Question: I'm making a class which is extending 'LinearLayout'. In that I'm trying to make layout programmatically. Here is what I have done so far:
'''
RelativeLayout.LayoutParams parentParam = new RelativeLayout.LayoutParams(
RelativeLayout.LayoutParams.MATCH_PARENT,
RelativeLayout.LayoutParams.MATCH_PARENT);
this.setLayoutParams(parentParam);
this.setOrientation(LinearLayout.VERTICAL);
WebView webView = new WebView(context);
LinearLayout.LayoutParams webViewParam = new LinearLayout.LayoutParams(
LinearLayout.LayoutParams.MATCH_PARENT,
LinearLayout.LayoutParams.MATCH_PARENT);
webView.setLayoutParams(webViewParam);
this.addView(webView);
pb = new ProgressBar(context);
LinearLayout.LayoutParams pbParam = new LinearLayout.LayoutParams(
LinearLayout.LayoutParams.WRAP_CONTENT,
LinearLayout.LayoutParams.WRAP_CONTENT);
pbParam.gravity = Gravity.CENTER_HORIZONTAL | Gravity.CENTER_VERTICAL;
pb.setLayoutParams(pbParam);
webView.addView(pb);
'''
My all things are working fine, 'WebView' and 'ProgressBar' are visible and doing there respective task, but I'm trying to put 'ProgressBar' in the 'CENTER' of the screen.
What am I missing here. Any kind of input will be appreciated.
The output right now looks like this:

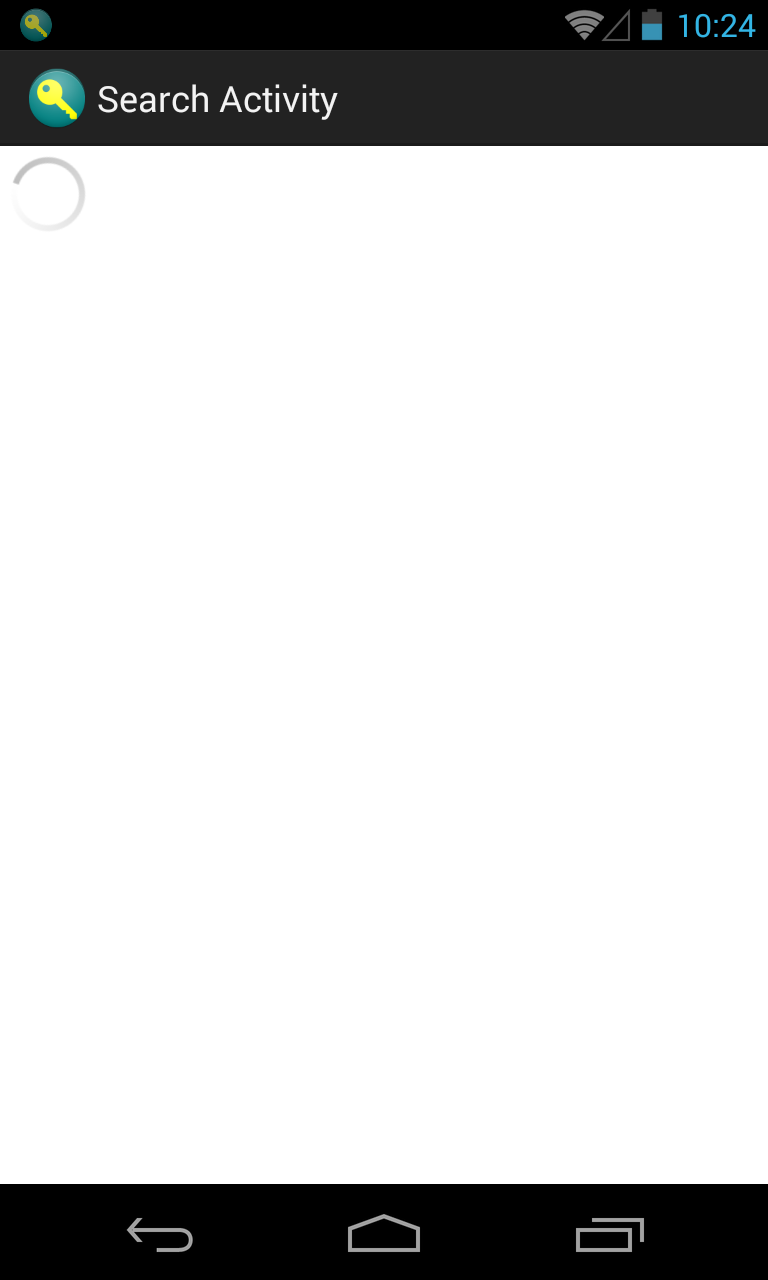
Answer: Here is what I did to bring 'ProgressBar' in the center. I have used 'ScrollView' for my purpose. Here is the code which I have used:
'''
RelativeLayout.LayoutParams parentParam = new RelativeLayout.LayoutParams(
RelativeLayout.LayoutParams.MATCH_PARENT,
RelativeLayout.LayoutParams.MATCH_PARENT);
this.setLayoutParams(parentParam);
this.setOrientation(LinearLayout.VERTICAL);
scrollView = new ScrollView(context);
scrollView.setLayoutParams(new FrameLayout.LayoutParams(
FrameLayout.LayoutParams.MATCH_PARENT,
FrameLayout.LayoutParams.MATCH_PARENT,
Gravity.CENTER_HORIZONTAL | Gravity.CENTER_VERTICAL));
scrollView.setFillViewport(true);
scrollView.setBackgroundColor(Color.TRANSPARENT);
pb = new ProgressBar(context);
LinearLayout.LayoutParams pbParam = new LinearLayout.LayoutParams(
LinearLayout.LayoutParams.WRAP_CONTENT,
LinearLayout.LayoutParams.WRAP_CONTENT);
pb.setLayoutParams(pbParam);
RelativeLayout rel = new RelativeLayout(context);
RelativeLayout.LayoutParams relParam = new RelativeLayout.LayoutParams(
RelativeLayout.LayoutParams.WRAP_CONTENT,
RelativeLayout.LayoutParams.WRAP_CONTENT);
relParam.addRule(RelativeLayout.CENTER_IN_PARENT);
rel.addView(pb, relParam);
scrollView.addView(rel);
webView = new WebView(context);
LinearLayout.LayoutParams webViewParam = new LinearLayout.LayoutParams(
LinearLayout.LayoutParams.MATCH_PARENT,
LinearLayout.LayoutParams.MATCH_PARENT);
webViewParam.gravity = Gravity.CENTER_HORIZONTAL
| Gravity.CENTER_VERTICAL;
webView.setLayoutParams(webViewParam);
this.addView(scrollView);
this.addView(webView);
'''
Hope, this will help others, who are trying the same thing.